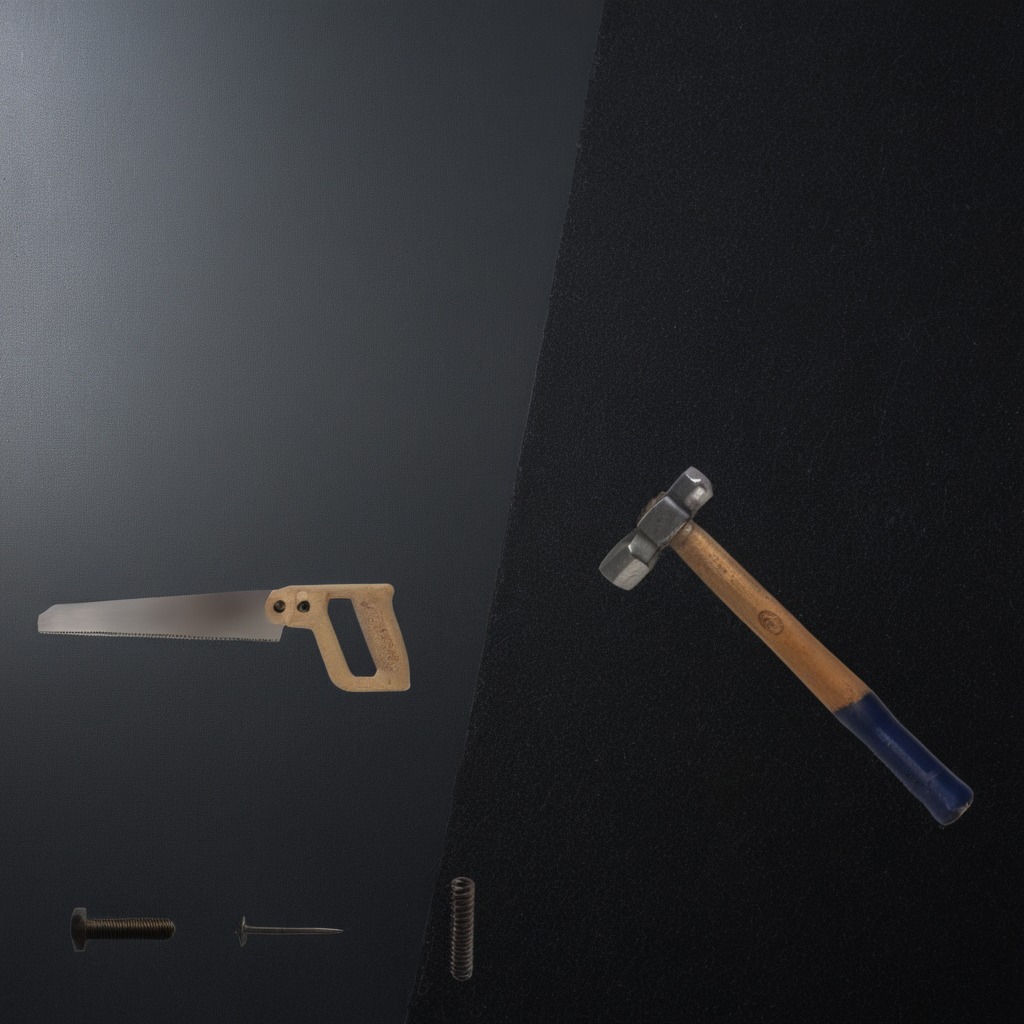
A machine screw, a hammer, an iron nail, a coiled metal spring, and a handheld metal saw are lying on a clean granite tabletop inside a workshop under bright overhead lighting crisp shadows high clarity worn but beneath the mat.